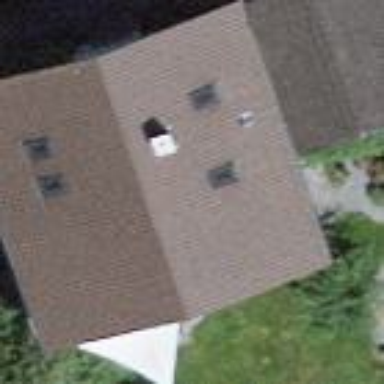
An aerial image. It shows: Residential building with gabled roof.